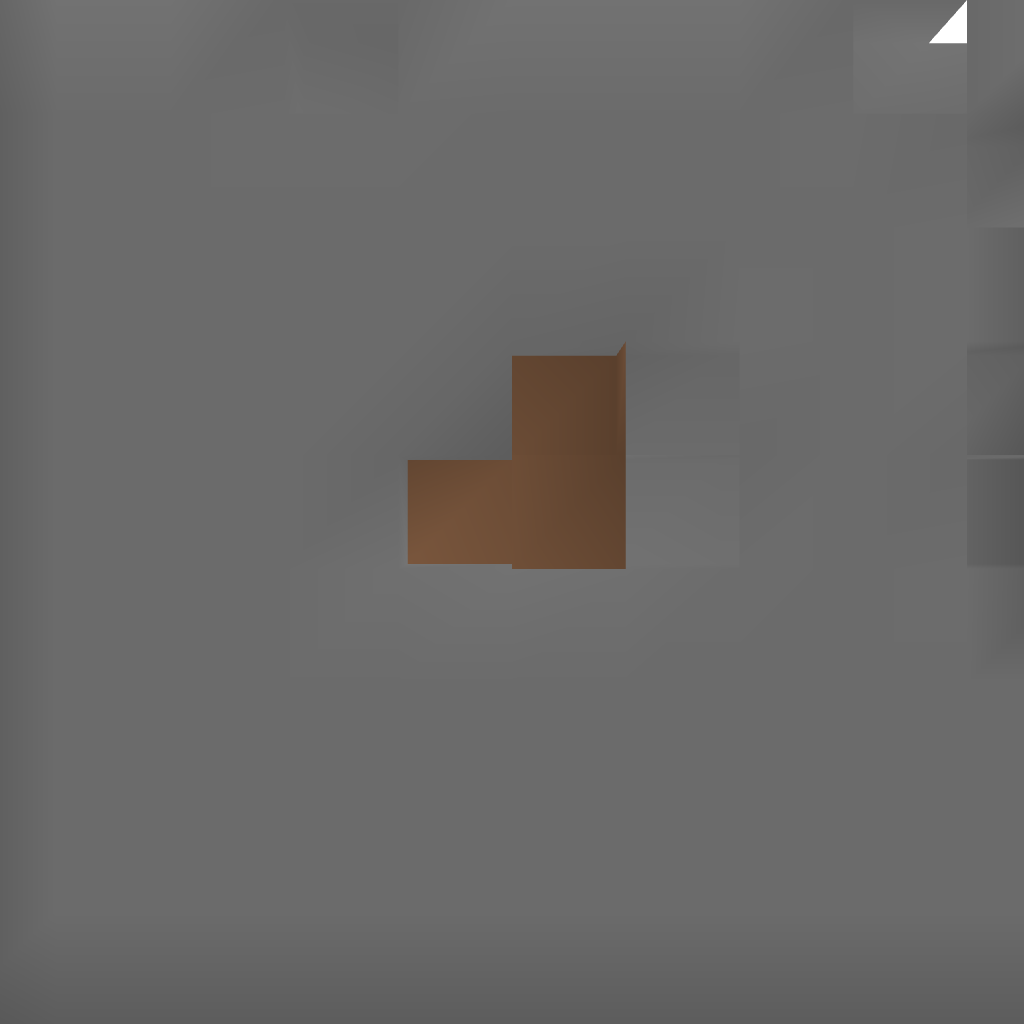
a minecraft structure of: Tunnel Trap